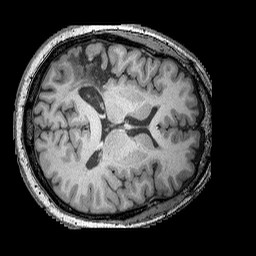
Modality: T1w
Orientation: axial
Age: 49
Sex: male
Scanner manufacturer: siemens
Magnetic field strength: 3 T
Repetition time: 2.25 s
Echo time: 0.00415 s